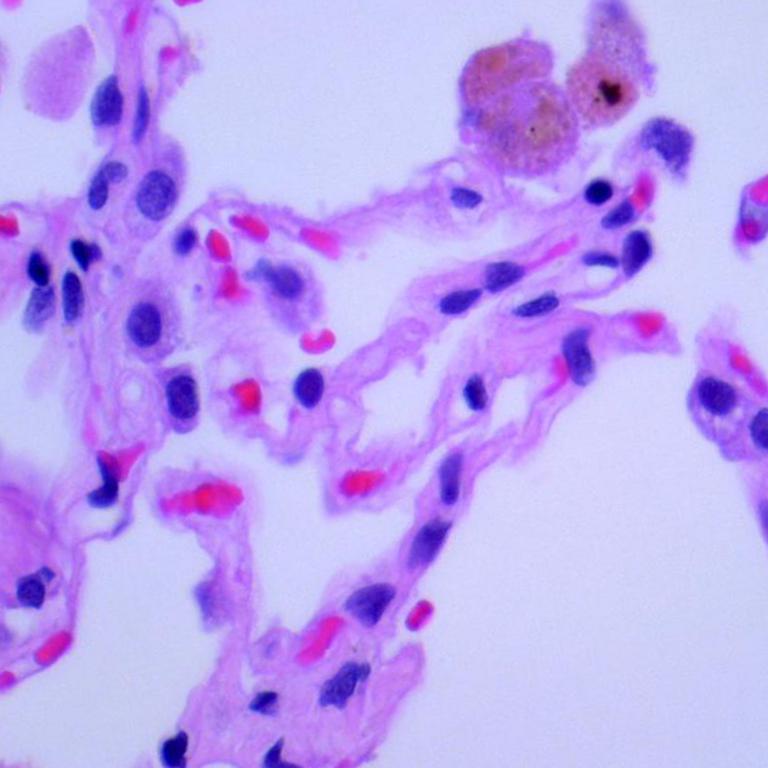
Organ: lung
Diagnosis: benign